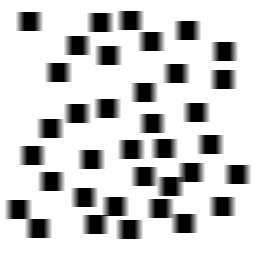
Squares: 36
Triangles: 0
Stars: 0
Total shapes: 36